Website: bh-photo
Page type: account-selection
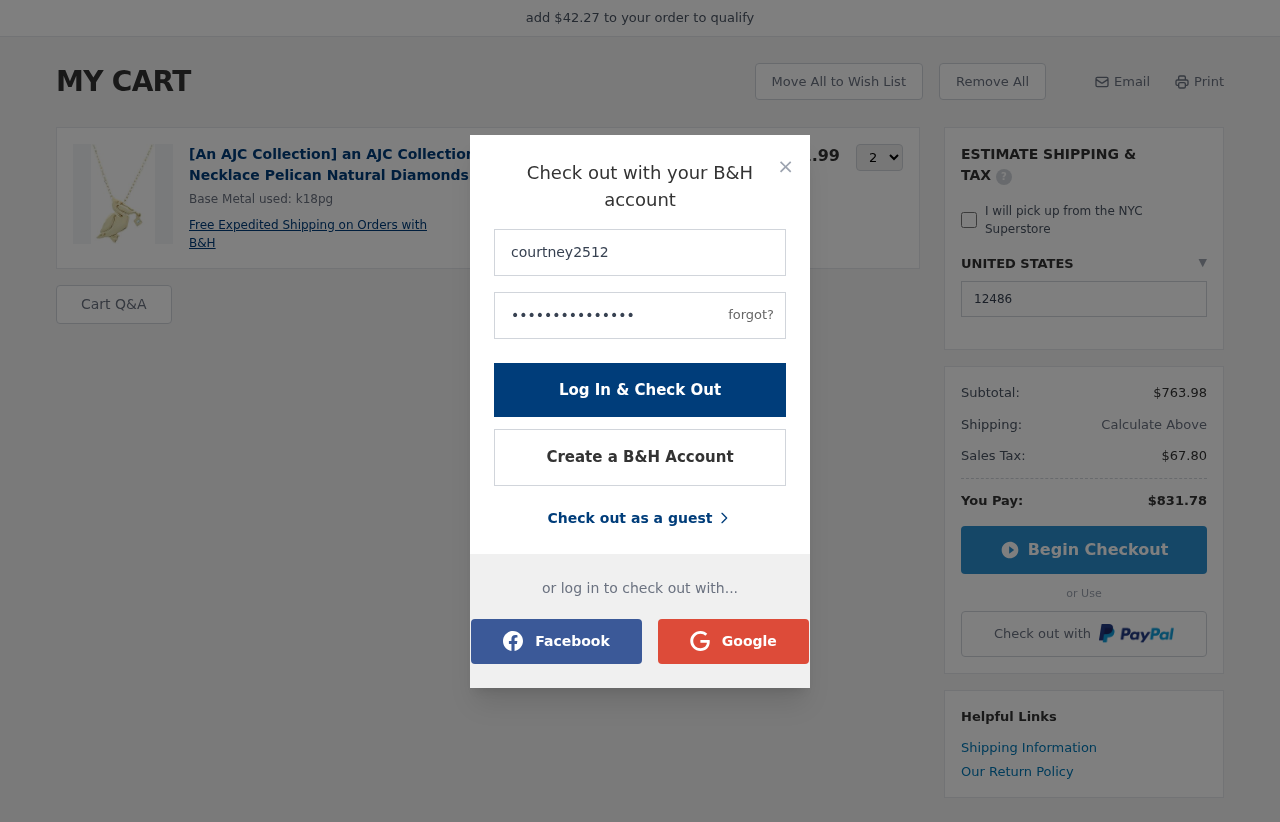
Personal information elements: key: PII_COUNTRY
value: UNITED STATES
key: PII_LOGIN_USERNAME
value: courtney2512
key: PII_POSTCODE
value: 12486
Product elements: key: PRODUCT1_DESC
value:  Base Metal used: k18pg
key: PRODUCT1_NAME
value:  [An AJC Collection] an AJC Collection K18PG Bird Motif Necklace Pelican Natural Diamonds with ajn02
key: PRODUCT1_PRICE
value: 381.99
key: PRODUCT1_QUANTITY
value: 2
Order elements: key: ORDER_SUBTOTAL
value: $763.98
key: ORDER_TAX
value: $67.80
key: ORDER_TOTAL
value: $831.78
Other elements: key: AMOUNT_TO_QUALIFY
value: $42.27